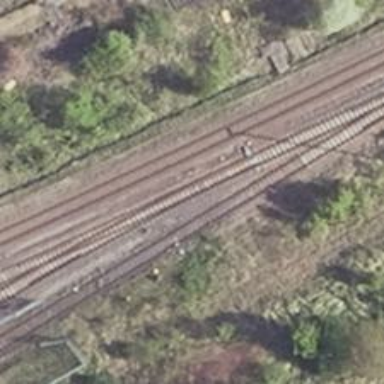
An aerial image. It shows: Railway switch.